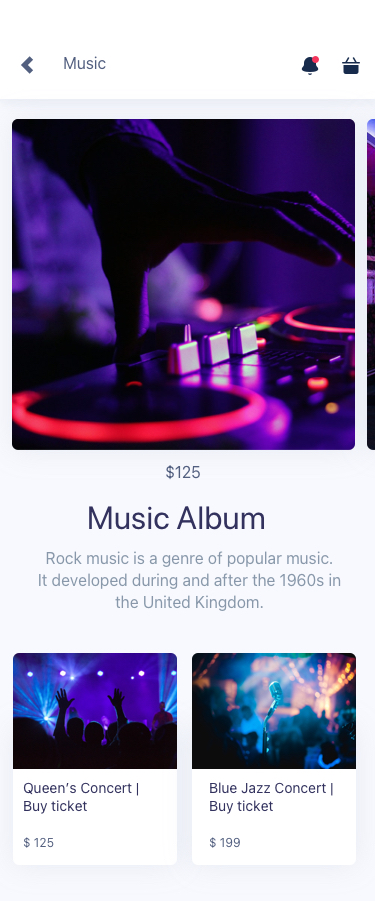
Text in this UI design:
Music
Music Album
$125
Rock music is a genre of popular music.
It developed during and after the 1960s in
the United Kingdom.
Queen’s Concert | Buy ticket
$ 125
Blue Jazz Concert | Buy ticket
$ 199